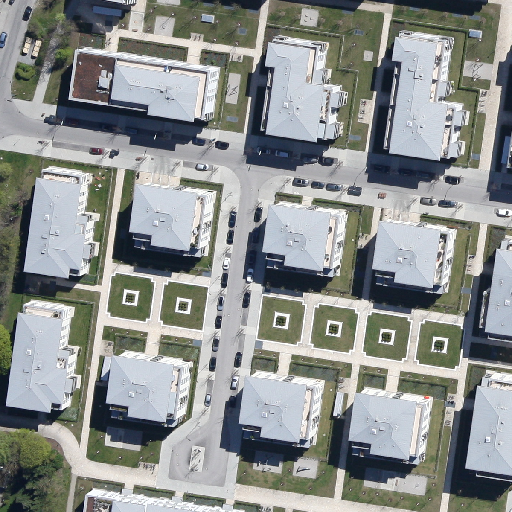
Referring expression: paved road